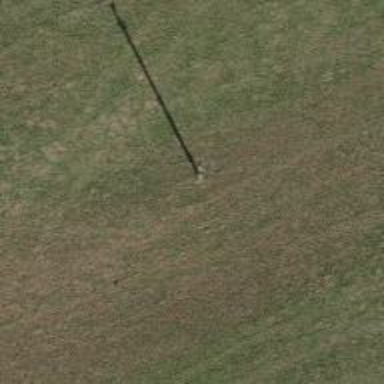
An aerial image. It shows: Power pole.